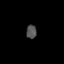
Tissue: lung
Cell type: Epithelial cells
Senescence score: 0.1741
Nuclear area (px): 138
Mean DAPI intensity: 80.949